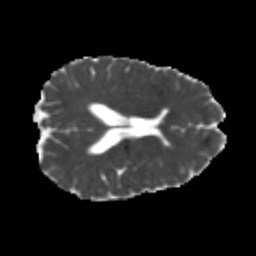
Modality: MD
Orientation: axial
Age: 22
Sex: male
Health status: healthy
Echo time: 0.074 s